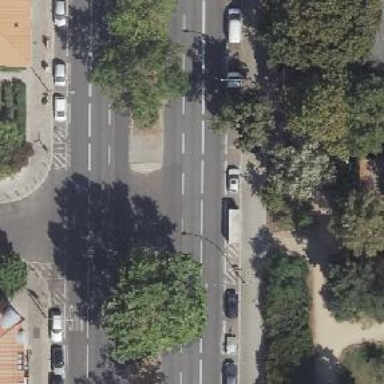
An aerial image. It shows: Primary highway with asphalt surface. It is dual carriageway. There is cycleway on the right side which is also shared with buses.